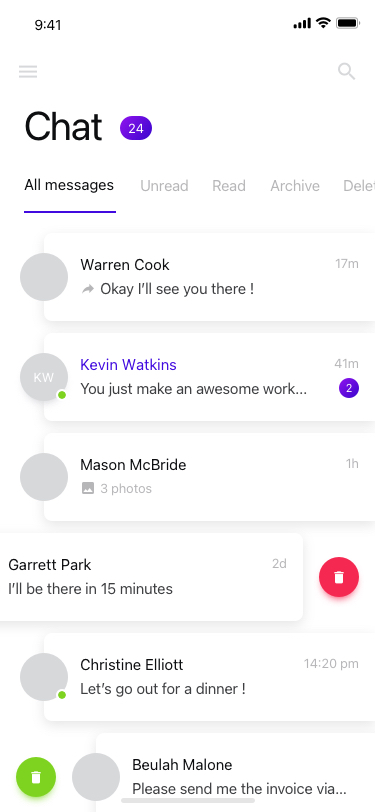
Text in this UI design:
Warren Cook
17m
Okay I’ll see you there !
Kevin Watkins
41m
KW
You just make an awesome work...
2
Mason McBride
1h
3 photos
Garrett Park
2d
I’ll be there in 15 minutes
Christine Elliott
14:20 pm
Let’s go out for a dinner !
Beulah Malone
Please send me the invoice via…
All messages
Unread
Read
Archive
Deleted
Chat
24